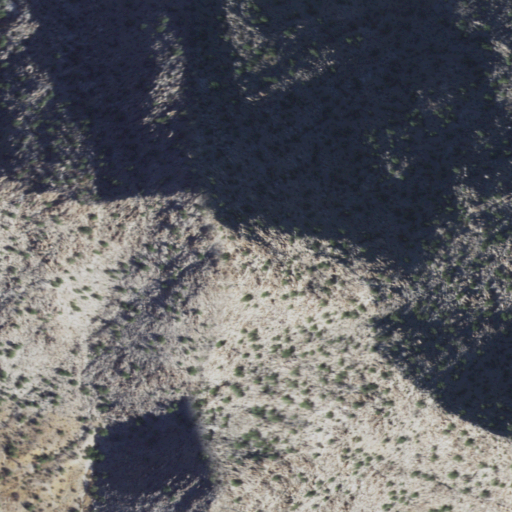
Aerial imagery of mountain in Arizona named Thin Mountain containing only shrub